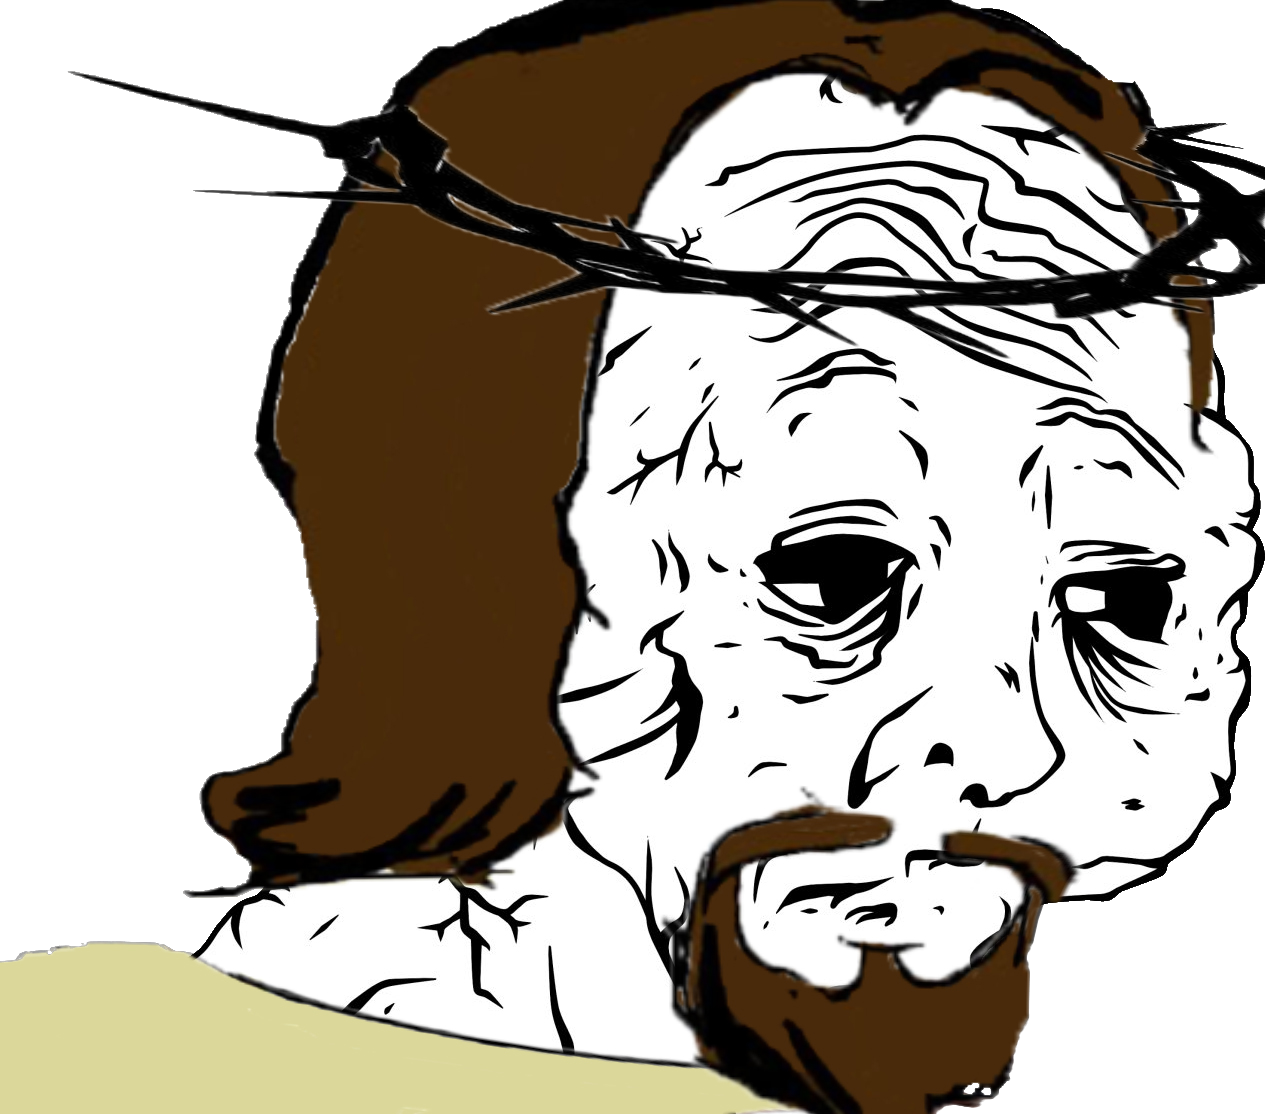
Label: 5_Yes_Honey